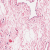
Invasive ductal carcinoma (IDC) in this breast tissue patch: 0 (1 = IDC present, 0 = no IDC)